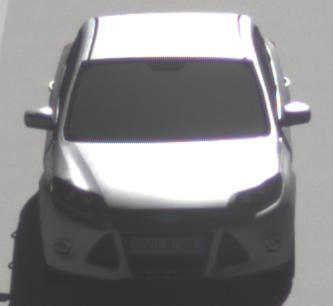
Make: Ford
Model: Focus 1.6 Ti-VCT
Detailed model: Focus (III)
Model produced from: 2011/09
Model produced until: 2014/09
Doors: 5
Color: white
Road condition: dry road
Daytime: morning or afternoon
Contrast: high contrast